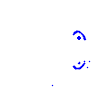
Particle: kaon